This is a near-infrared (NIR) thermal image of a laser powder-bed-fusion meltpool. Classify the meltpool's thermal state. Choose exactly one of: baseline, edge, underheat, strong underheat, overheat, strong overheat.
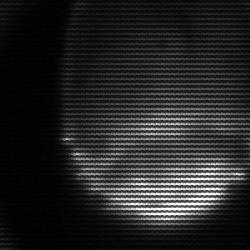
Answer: edge